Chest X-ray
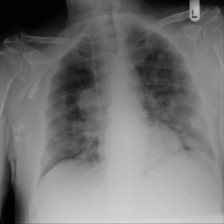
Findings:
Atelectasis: negative
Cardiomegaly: negative
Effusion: negative
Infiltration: negative
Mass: positive
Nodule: negative
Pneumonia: negative
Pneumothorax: negative
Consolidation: negative
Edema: negative
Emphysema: negative
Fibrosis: negative
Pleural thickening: negative
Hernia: negative